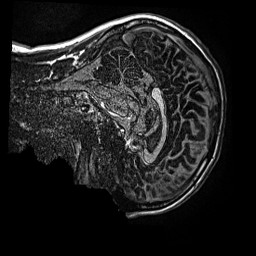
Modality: MP2RAGE
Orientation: sagittal
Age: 11
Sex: male
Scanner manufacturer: siemens
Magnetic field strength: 3 T
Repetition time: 4 s
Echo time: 0.00299 s